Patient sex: M
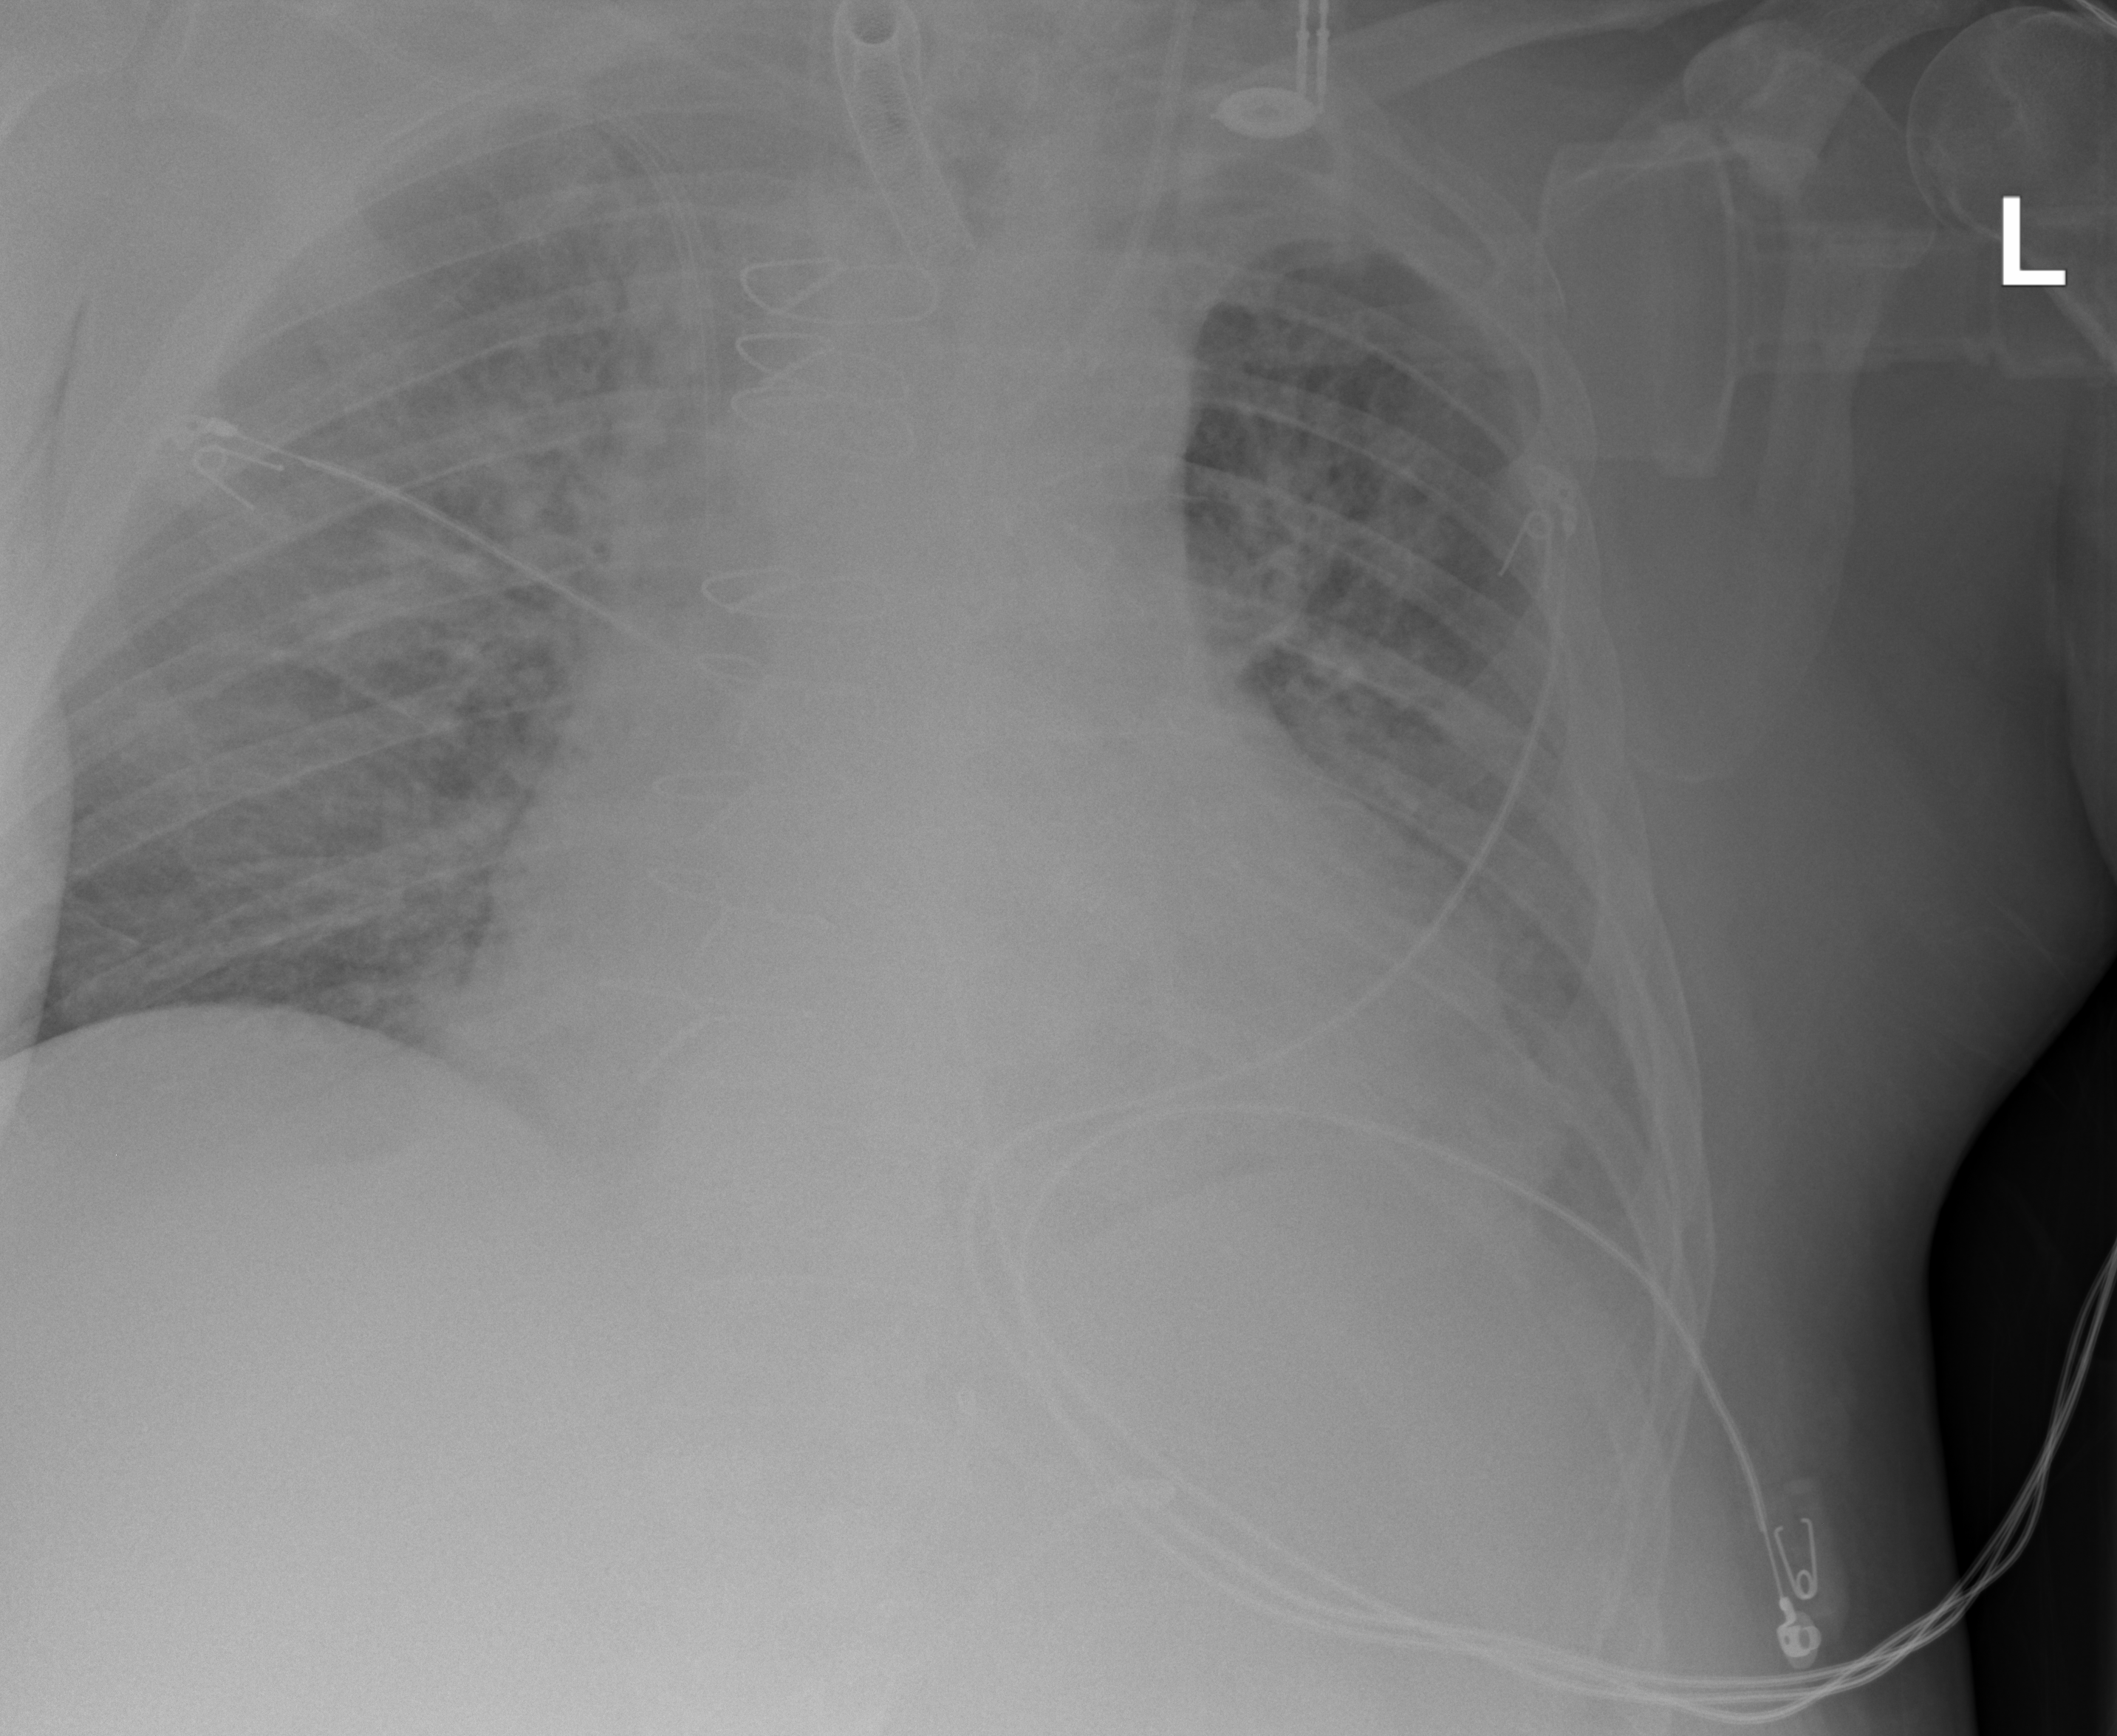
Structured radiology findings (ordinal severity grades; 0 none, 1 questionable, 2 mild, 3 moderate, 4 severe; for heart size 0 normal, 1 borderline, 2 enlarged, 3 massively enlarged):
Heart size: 2
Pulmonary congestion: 2
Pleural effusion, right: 0
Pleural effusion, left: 2
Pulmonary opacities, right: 2
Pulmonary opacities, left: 2
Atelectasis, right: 0
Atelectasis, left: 2